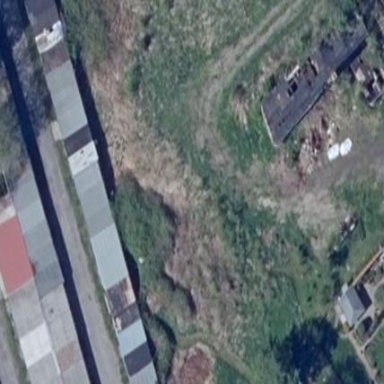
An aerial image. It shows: Group of garages.